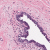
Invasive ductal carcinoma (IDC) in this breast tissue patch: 0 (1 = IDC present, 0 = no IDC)